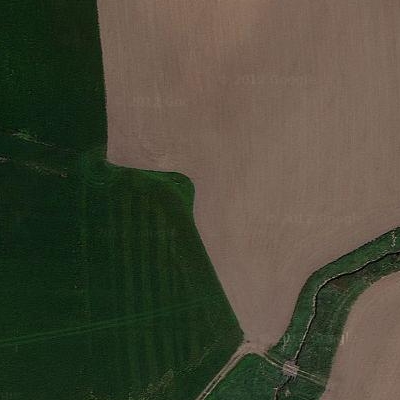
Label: Field